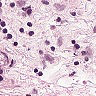
Metastatic tissue present: no